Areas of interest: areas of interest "Residential"
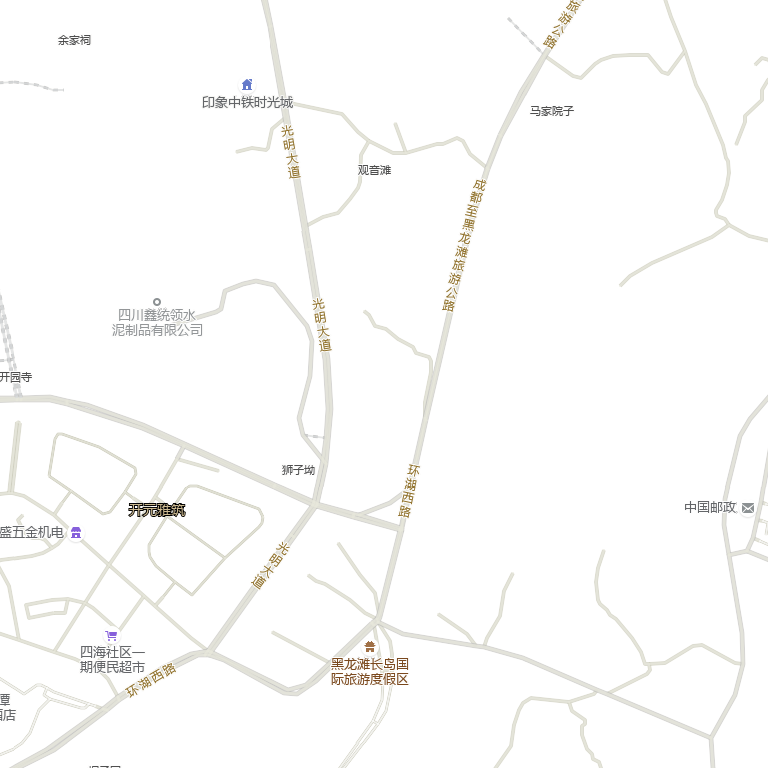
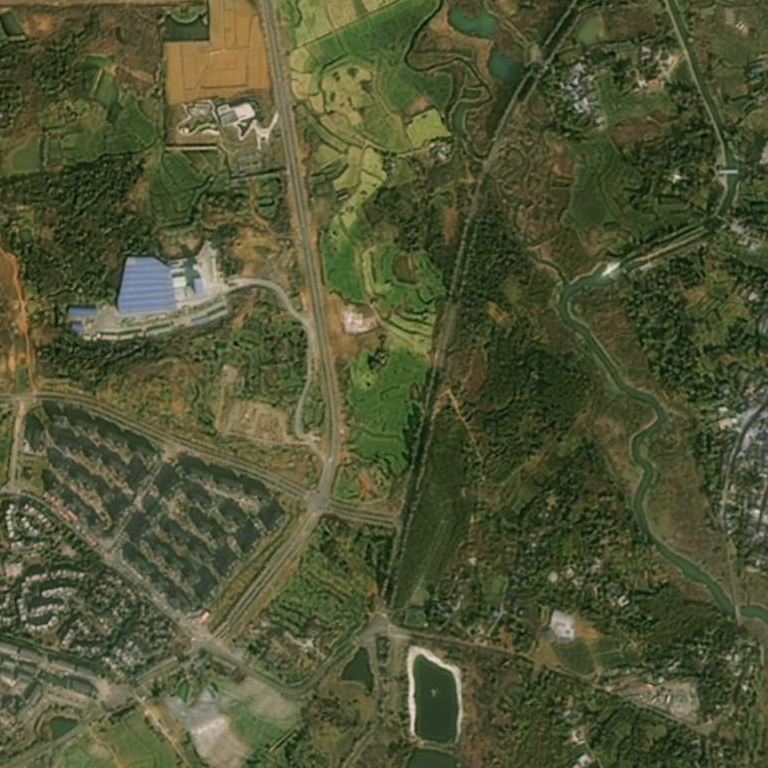